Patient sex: M
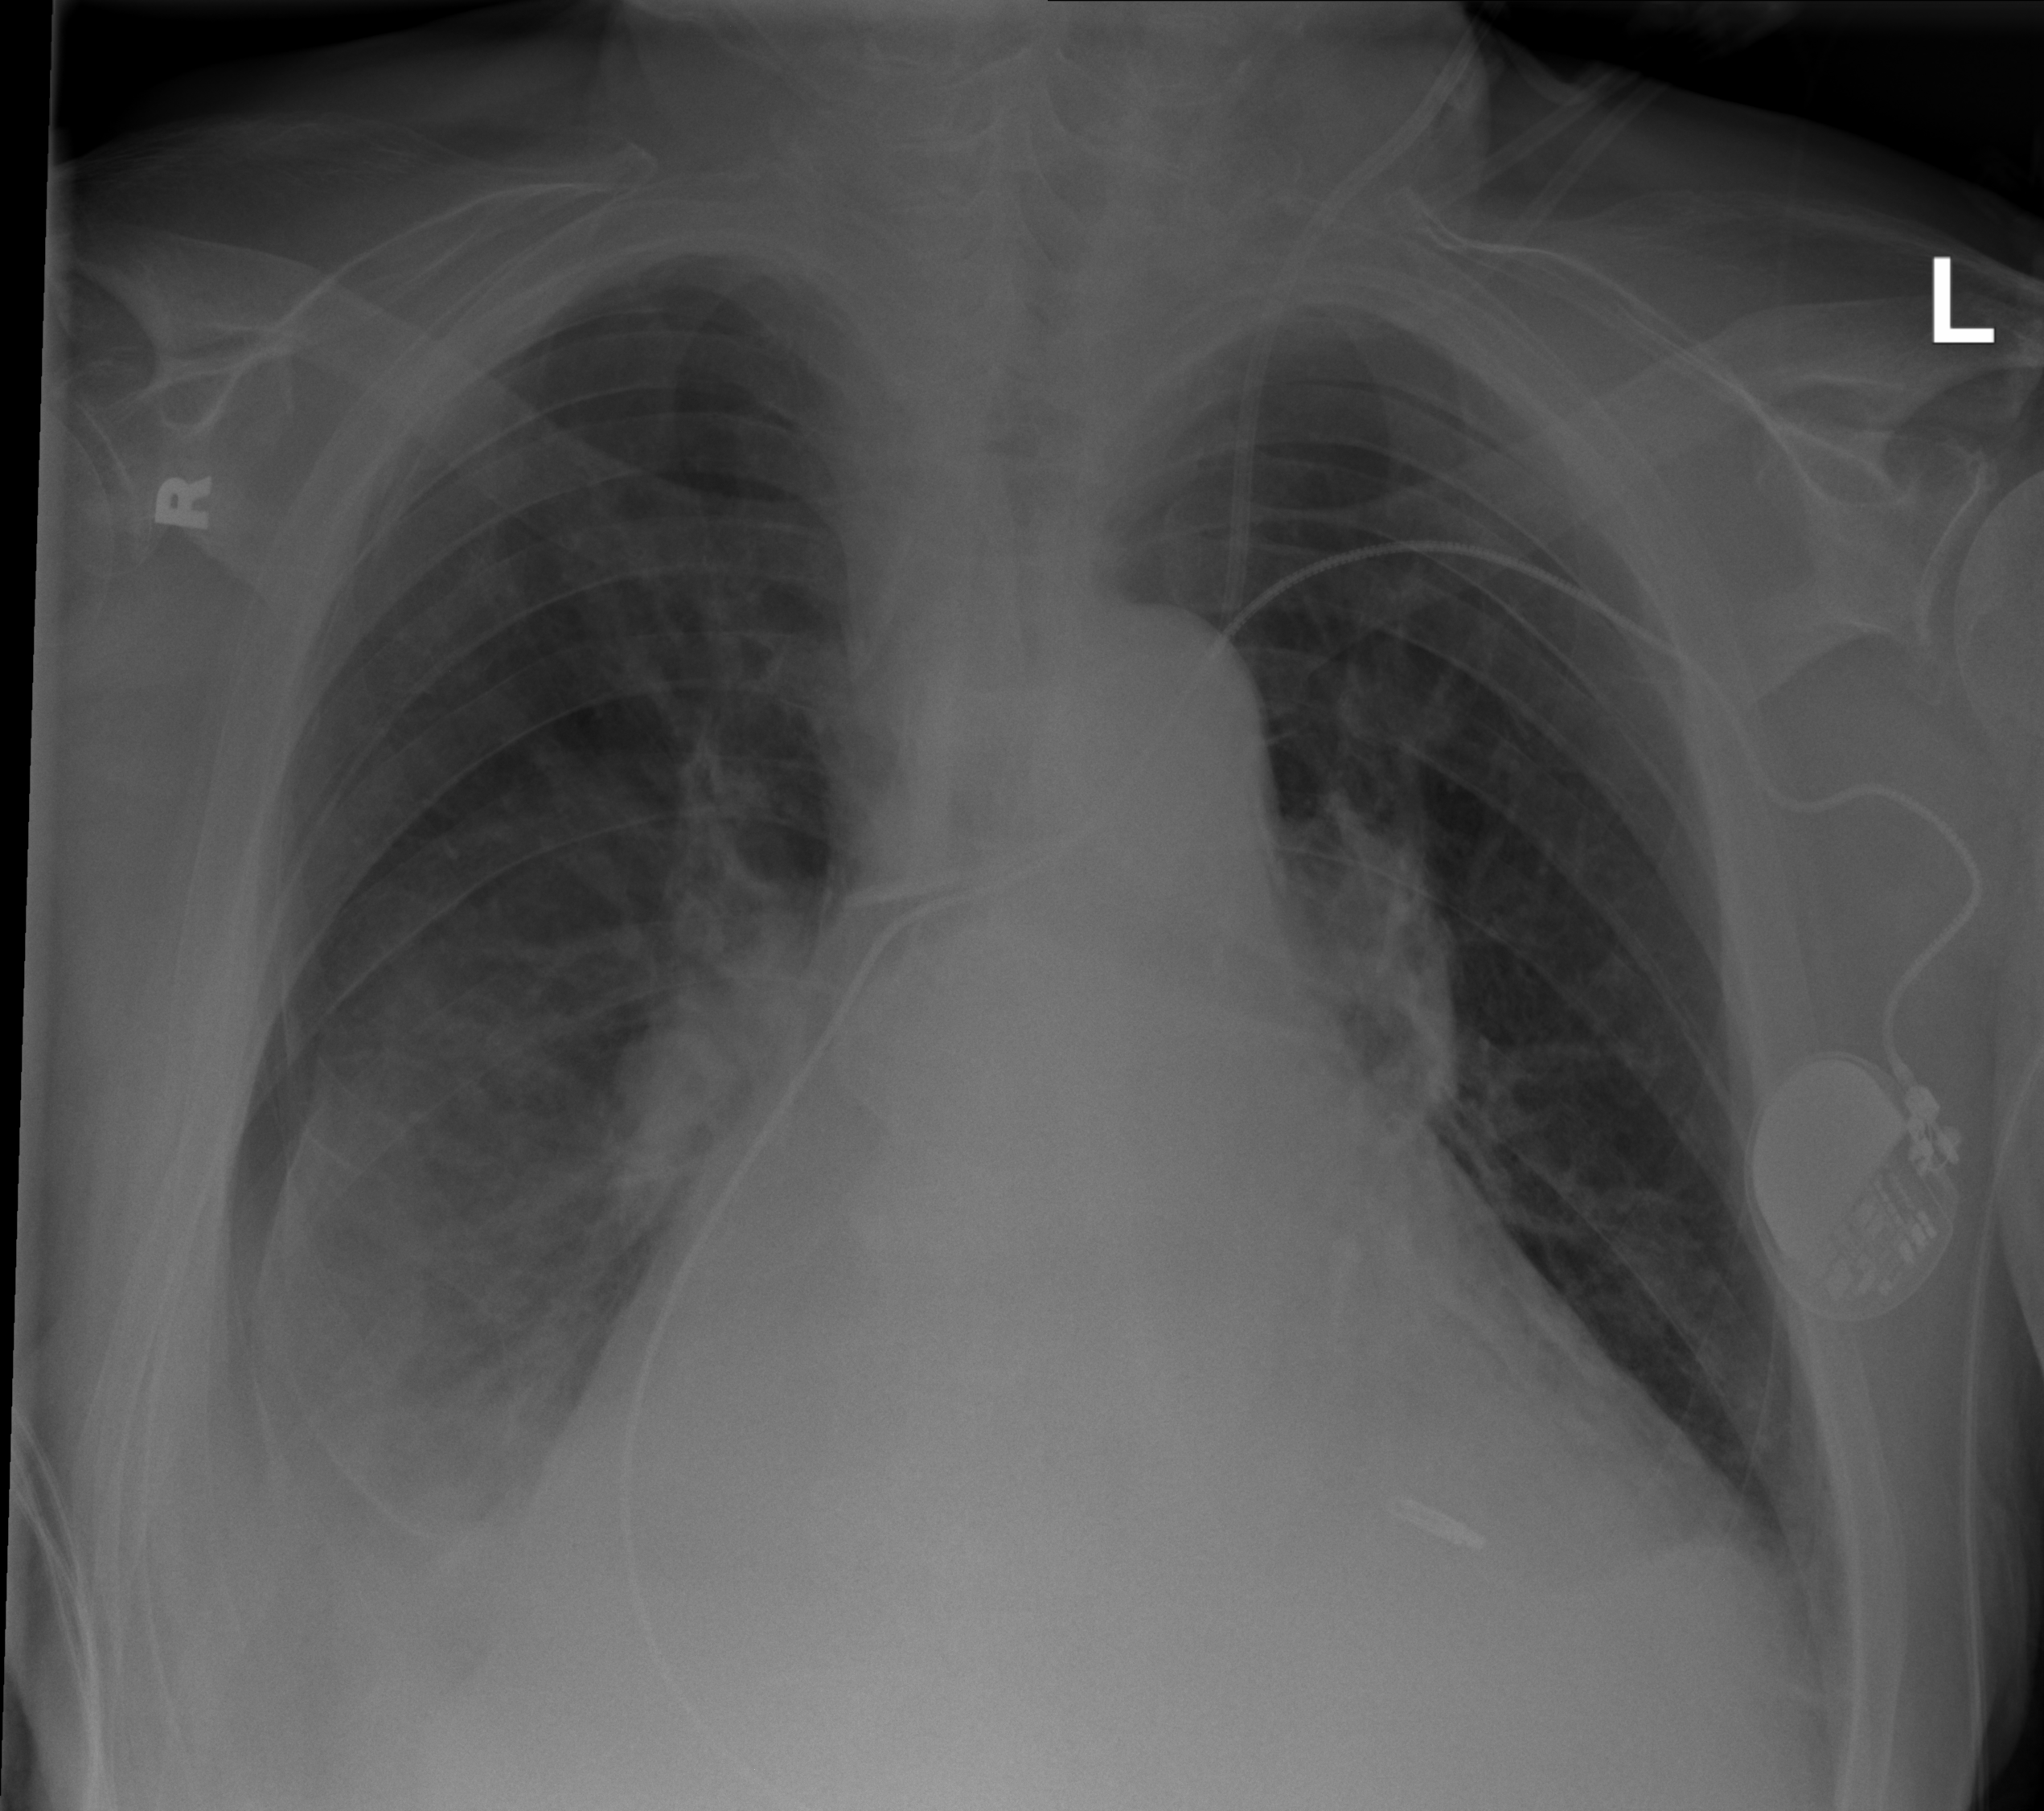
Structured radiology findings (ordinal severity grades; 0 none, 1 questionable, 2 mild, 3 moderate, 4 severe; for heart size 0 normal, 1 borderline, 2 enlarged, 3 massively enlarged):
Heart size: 3
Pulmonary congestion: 1
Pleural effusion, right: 3
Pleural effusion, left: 2
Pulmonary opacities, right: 0
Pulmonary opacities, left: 0
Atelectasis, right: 2
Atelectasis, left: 2